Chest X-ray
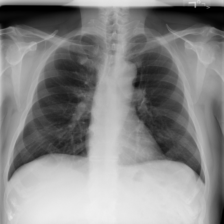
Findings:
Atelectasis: negative
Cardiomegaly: negative
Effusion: negative
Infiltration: negative
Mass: negative
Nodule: negative
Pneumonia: negative
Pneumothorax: negative
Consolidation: negative
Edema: negative
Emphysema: negative
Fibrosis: negative
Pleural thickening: negative
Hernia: negative